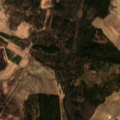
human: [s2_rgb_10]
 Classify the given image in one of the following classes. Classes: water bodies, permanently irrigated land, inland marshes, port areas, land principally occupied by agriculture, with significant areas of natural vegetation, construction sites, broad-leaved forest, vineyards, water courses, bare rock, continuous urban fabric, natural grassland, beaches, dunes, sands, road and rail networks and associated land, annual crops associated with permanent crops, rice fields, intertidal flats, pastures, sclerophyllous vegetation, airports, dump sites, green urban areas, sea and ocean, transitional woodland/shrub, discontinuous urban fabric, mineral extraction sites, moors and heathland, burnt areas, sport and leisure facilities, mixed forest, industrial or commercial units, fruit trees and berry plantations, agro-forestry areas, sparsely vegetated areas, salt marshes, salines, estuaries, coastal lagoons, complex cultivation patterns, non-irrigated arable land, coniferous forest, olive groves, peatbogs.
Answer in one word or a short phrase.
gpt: pastures, complex cultivation patterns, coniferous forest